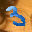
Label: 3